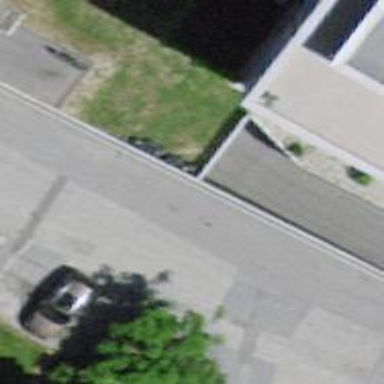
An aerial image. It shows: Parking entrance.